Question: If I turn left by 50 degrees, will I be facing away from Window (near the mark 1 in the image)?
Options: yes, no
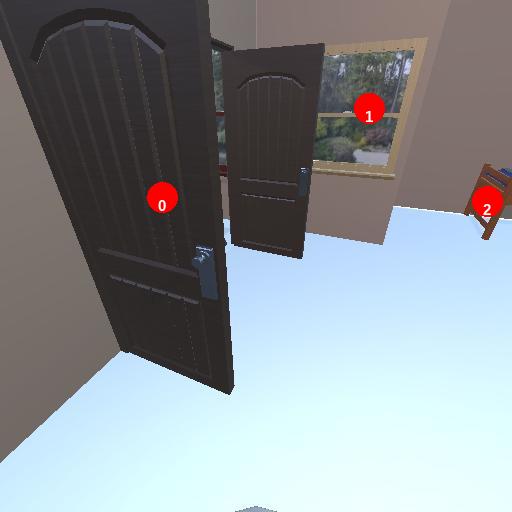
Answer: yes